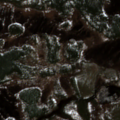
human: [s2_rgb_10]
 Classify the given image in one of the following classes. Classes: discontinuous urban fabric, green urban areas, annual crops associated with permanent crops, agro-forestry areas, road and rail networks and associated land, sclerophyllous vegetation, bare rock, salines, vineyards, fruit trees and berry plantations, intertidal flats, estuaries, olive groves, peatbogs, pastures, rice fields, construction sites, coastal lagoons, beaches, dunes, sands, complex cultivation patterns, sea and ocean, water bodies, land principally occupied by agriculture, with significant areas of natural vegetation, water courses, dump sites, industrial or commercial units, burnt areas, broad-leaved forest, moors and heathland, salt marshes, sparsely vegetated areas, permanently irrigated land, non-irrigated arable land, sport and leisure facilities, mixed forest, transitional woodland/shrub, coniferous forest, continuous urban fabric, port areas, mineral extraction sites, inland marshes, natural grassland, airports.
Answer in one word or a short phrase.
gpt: coniferous forest, mixed forest, transitional woodland/shrub, peatbogs